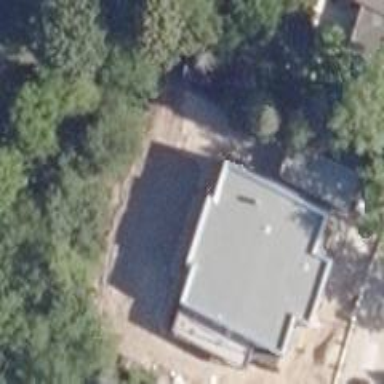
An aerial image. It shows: Apartment building with flat roof.